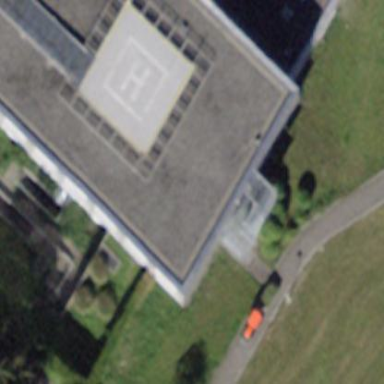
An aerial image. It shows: Image showing helipad at airport.